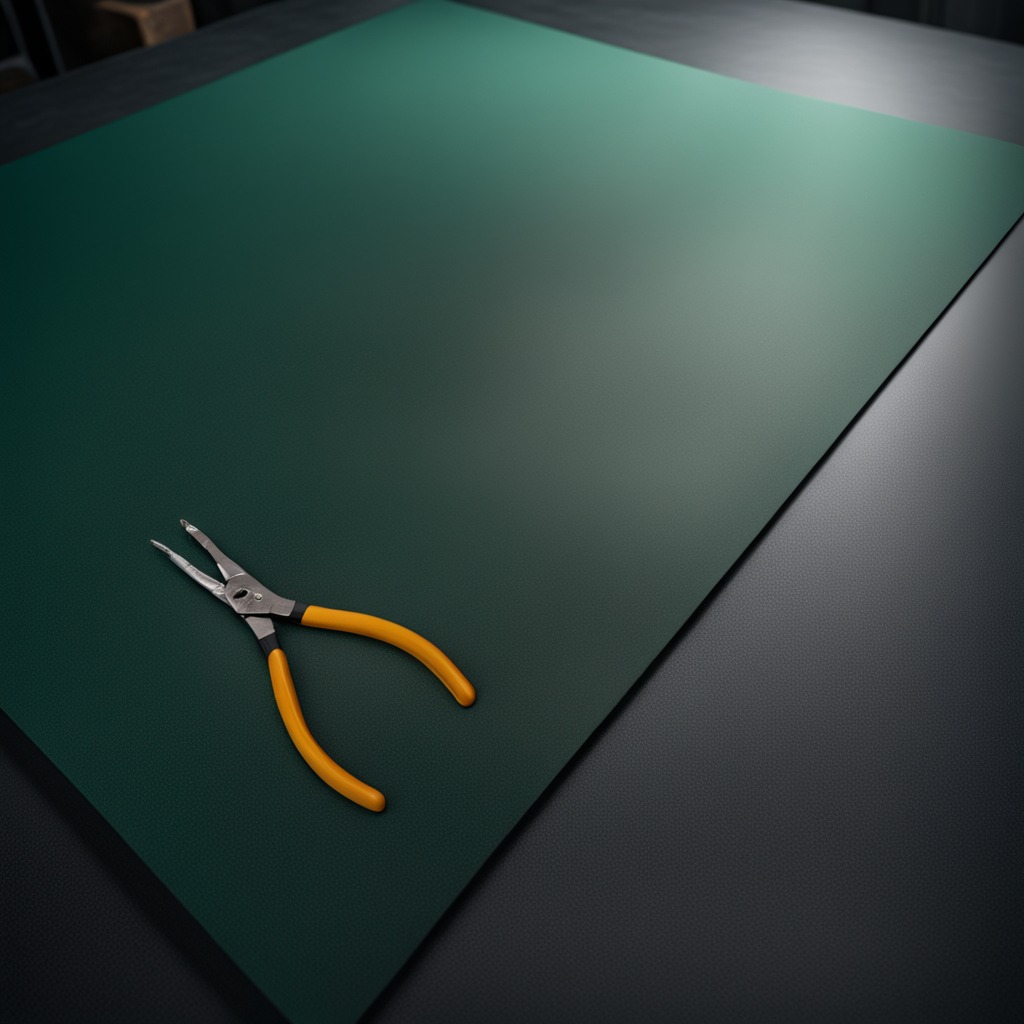
A plier lies on the granite tabletop.